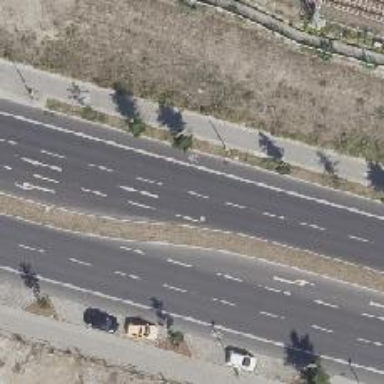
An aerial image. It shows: Dual carriageway secondary road with asphalt surface.